Field crop: tomato
Growth stage: 1
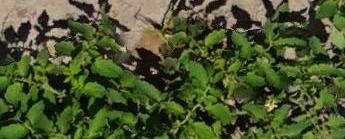
Species: tomato